Field crop: maize
Growth stage: 1
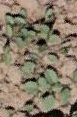
Species: convolvulus